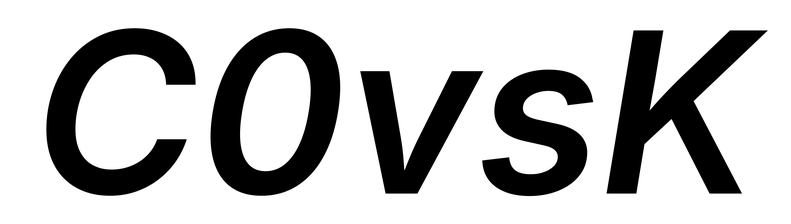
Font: Inter-Italic_SemiBold_Italic